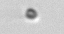
Label: nanoplankton_mix